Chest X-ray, PA view. Patient: 63 years old, sex M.
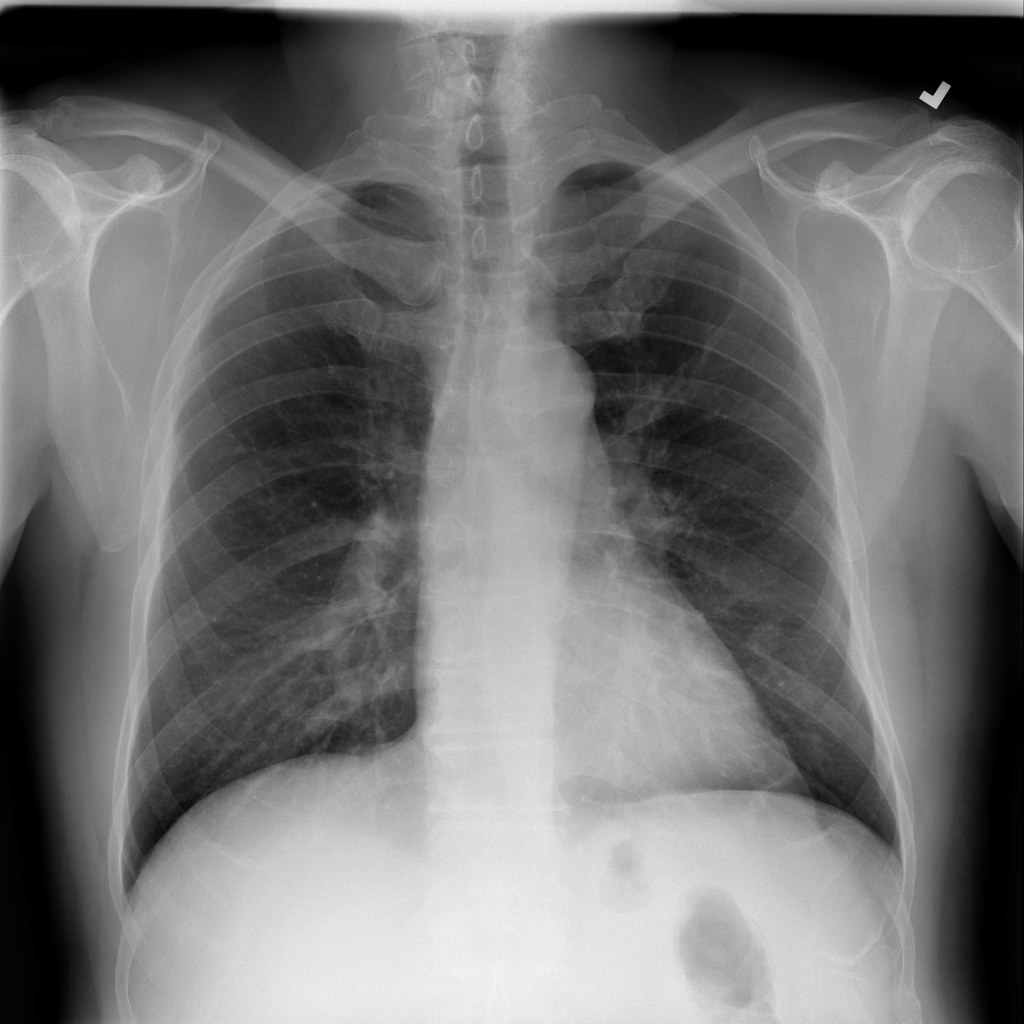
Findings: No Finding